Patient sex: M
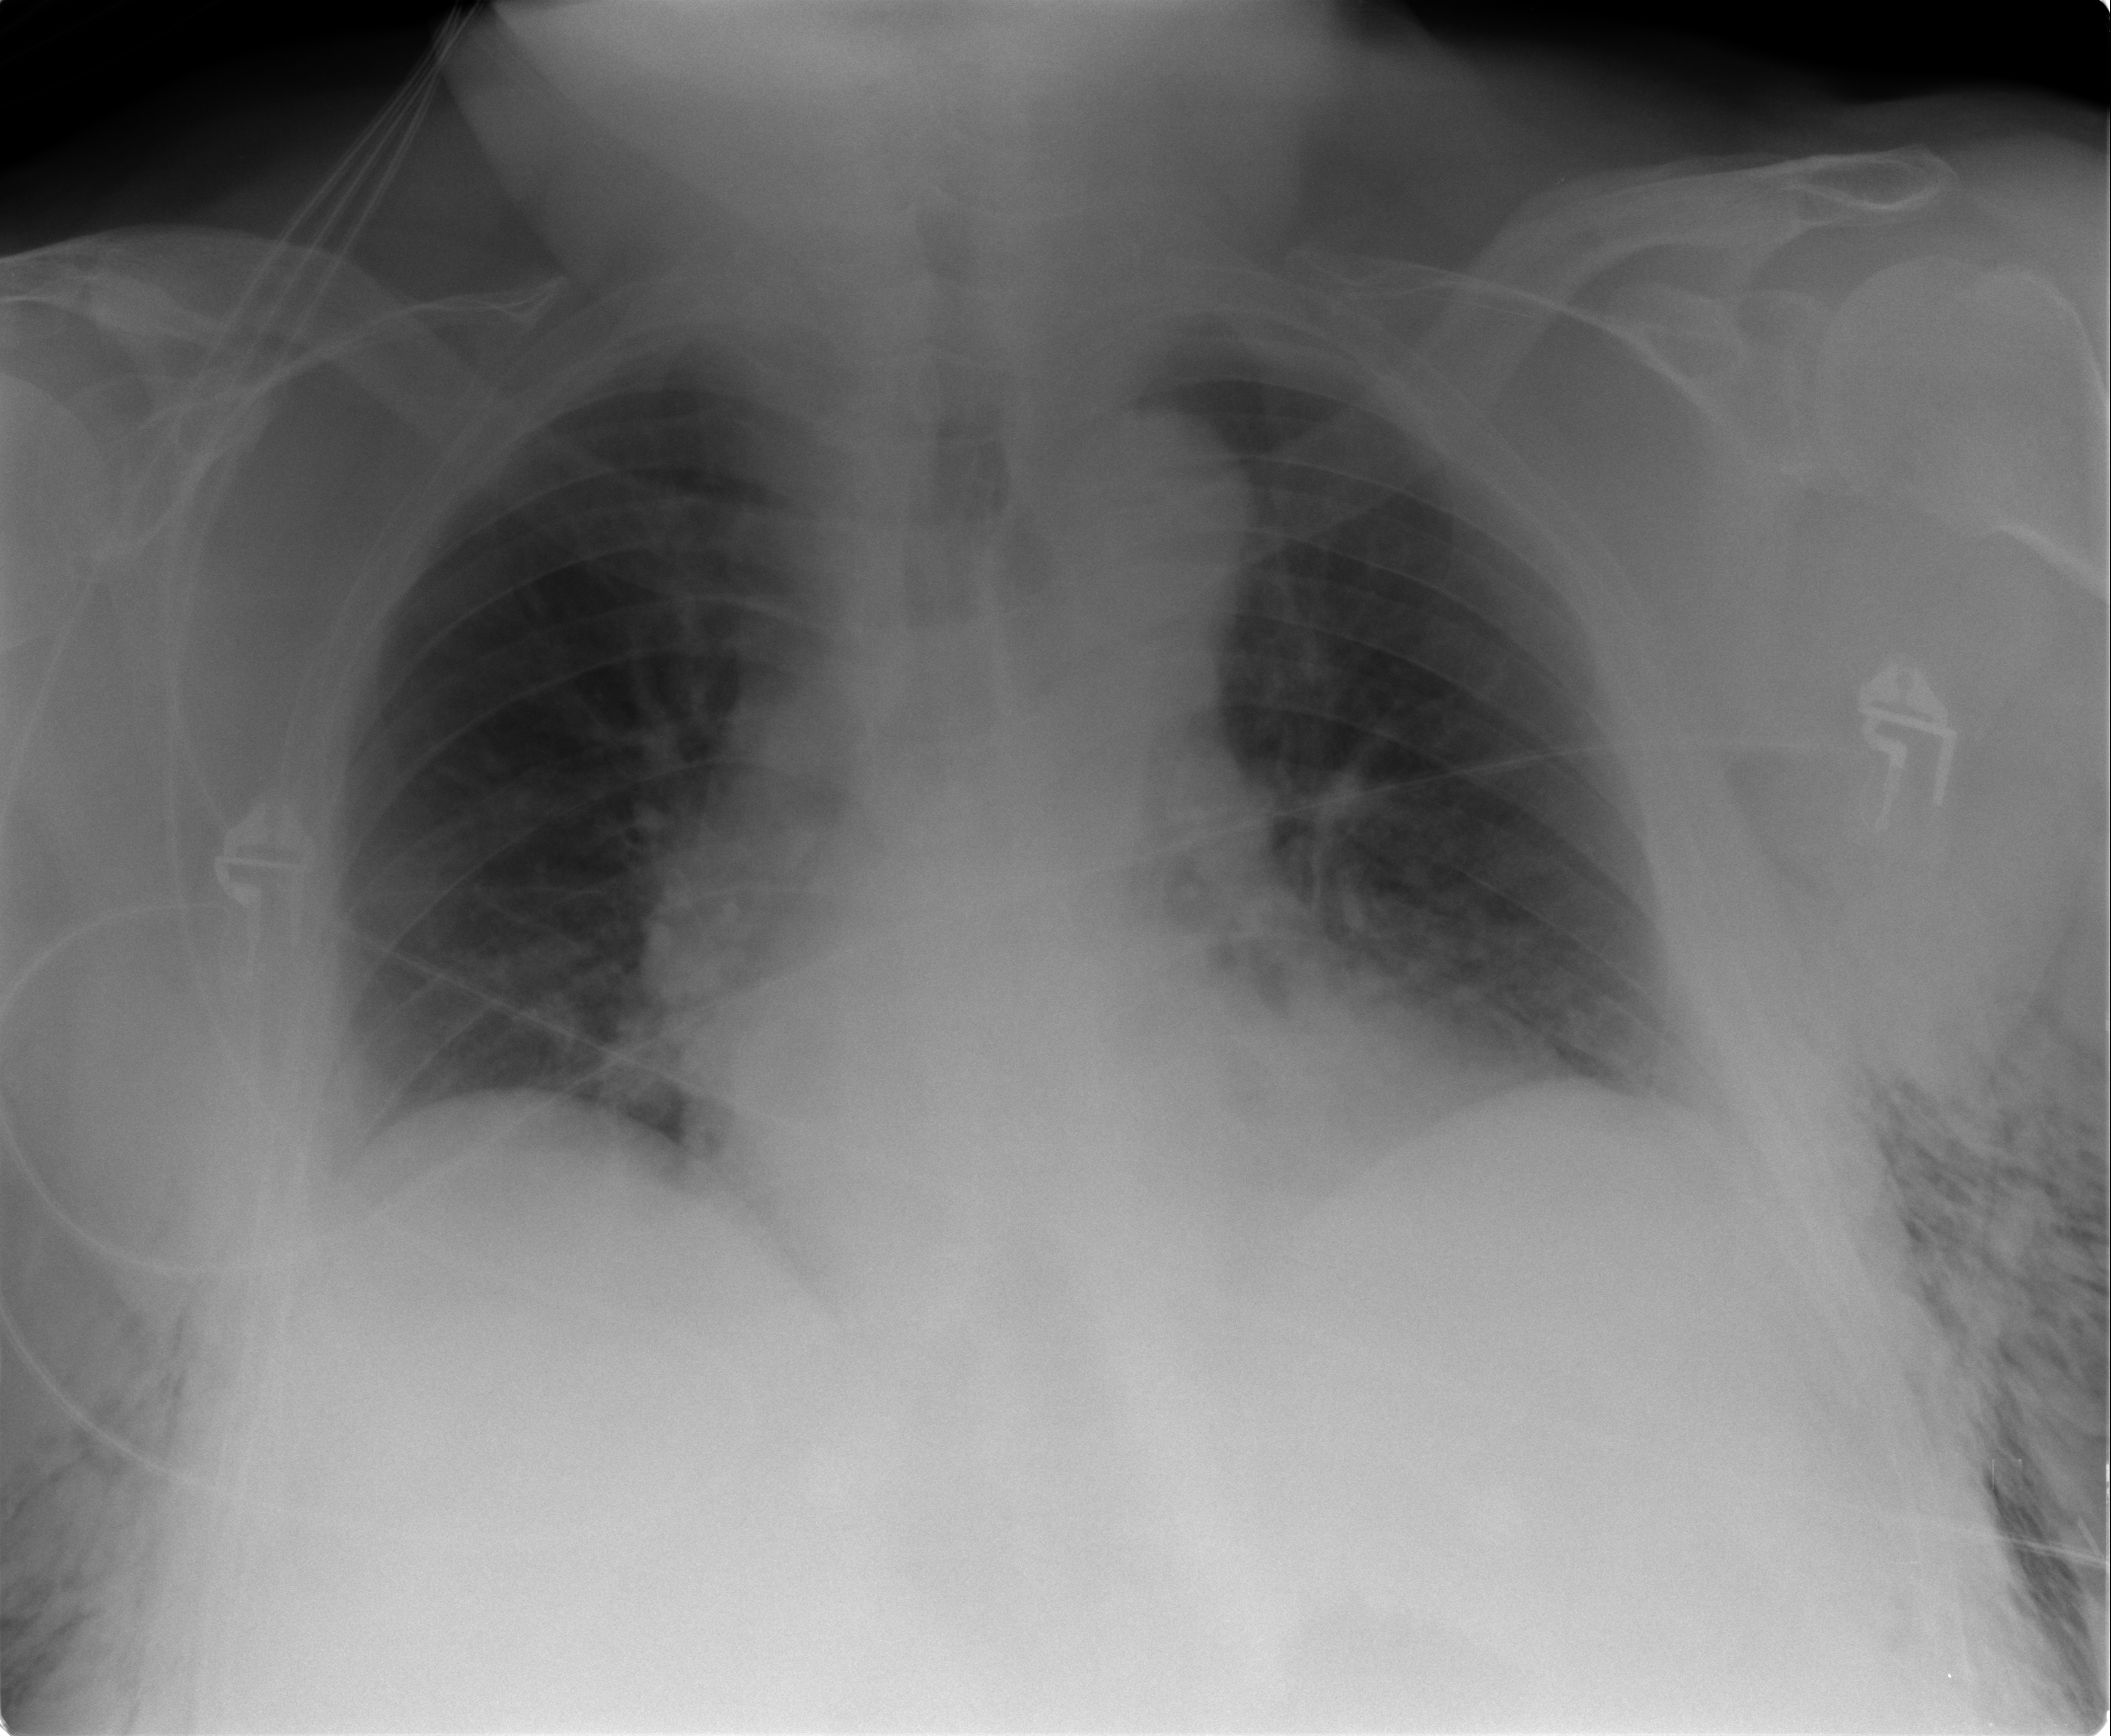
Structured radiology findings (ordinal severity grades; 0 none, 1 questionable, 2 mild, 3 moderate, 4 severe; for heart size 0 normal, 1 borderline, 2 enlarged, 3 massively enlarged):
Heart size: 2
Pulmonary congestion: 2
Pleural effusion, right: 2
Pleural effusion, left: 2
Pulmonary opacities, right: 0
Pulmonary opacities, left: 0
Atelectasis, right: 2
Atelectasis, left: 2